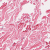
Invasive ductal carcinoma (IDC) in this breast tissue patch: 0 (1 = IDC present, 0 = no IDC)